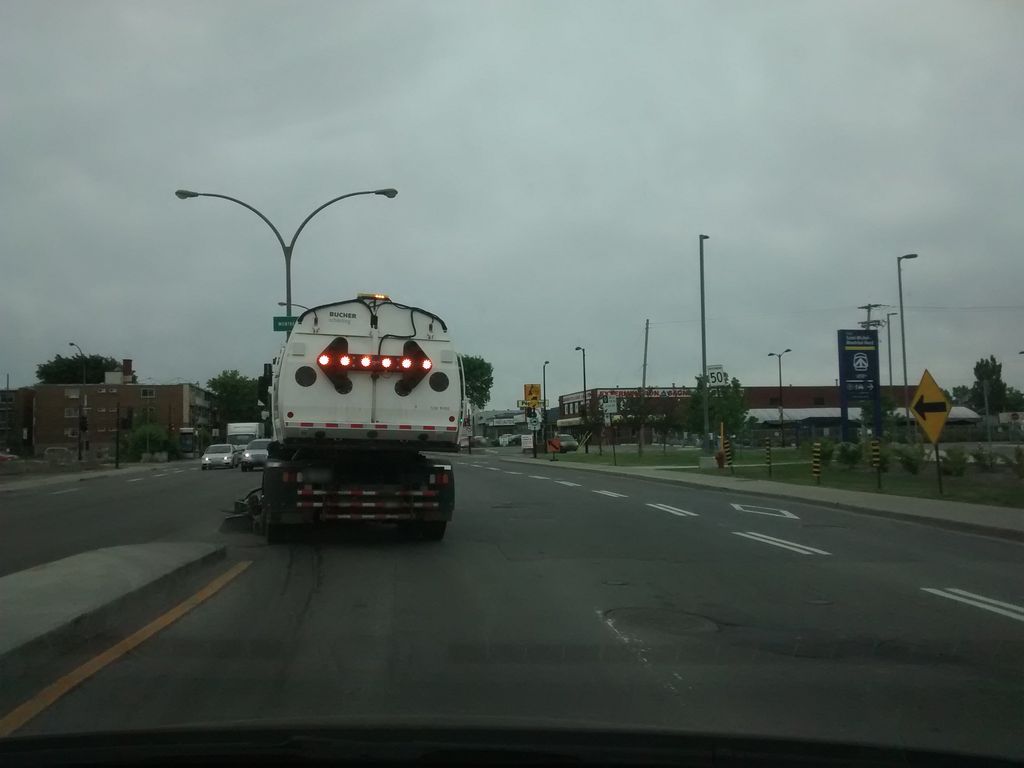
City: montreal